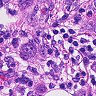
Metastatic tissue present: yes